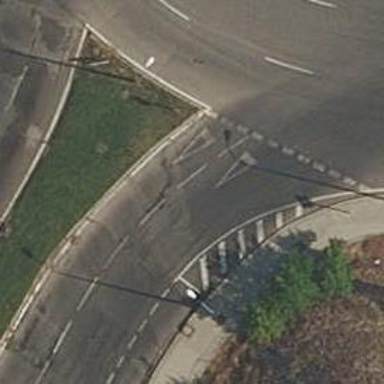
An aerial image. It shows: Road with "give way" sign.